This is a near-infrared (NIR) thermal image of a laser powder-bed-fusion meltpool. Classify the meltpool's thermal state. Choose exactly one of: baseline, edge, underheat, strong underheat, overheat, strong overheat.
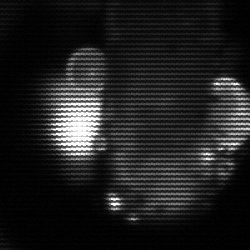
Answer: strong underheat